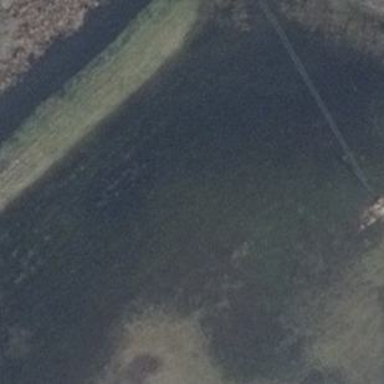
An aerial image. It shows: Beautiful wet meadow natural wetland.